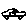
Label: car